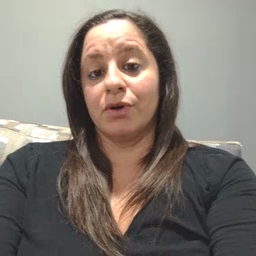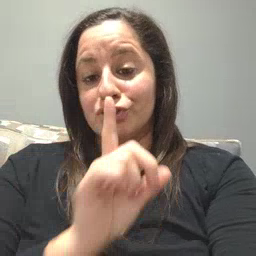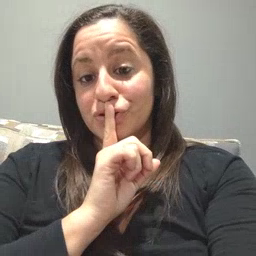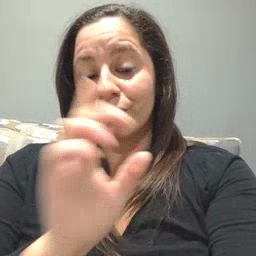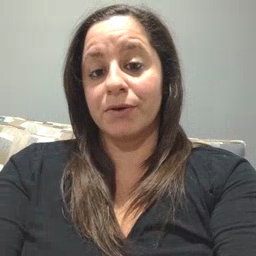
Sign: shhh